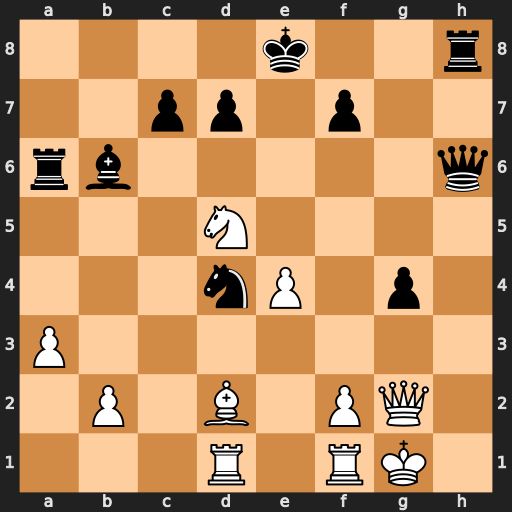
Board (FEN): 4k2r/2pp1p2/rb5q/3N4/3nP1p1/P7/1P1B1PQ1/3R1RK1
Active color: w
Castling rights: k
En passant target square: -
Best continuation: Bxh6 Ne2+ Kh1 Rxh6+ Qh2